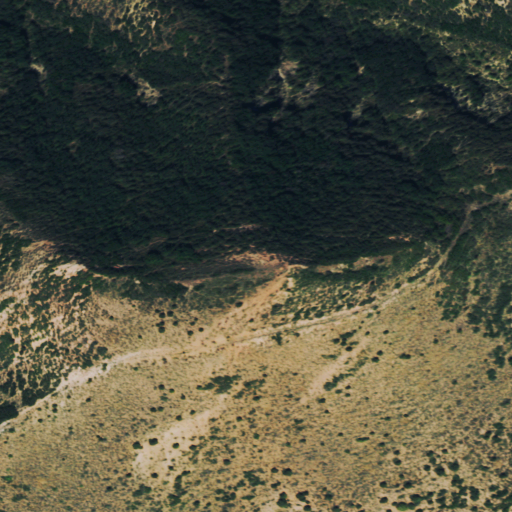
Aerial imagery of mountain in Colorado named Old Baldy containing shrub, deciduous forest, evergreen forest, and mixed forest